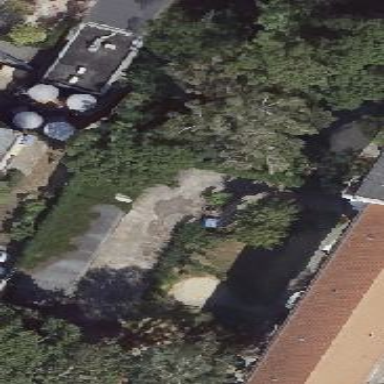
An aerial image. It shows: Group of garages.